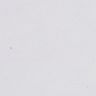
Metastatic tissue present: yes